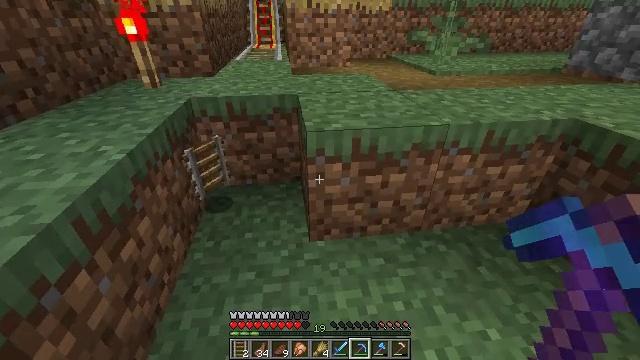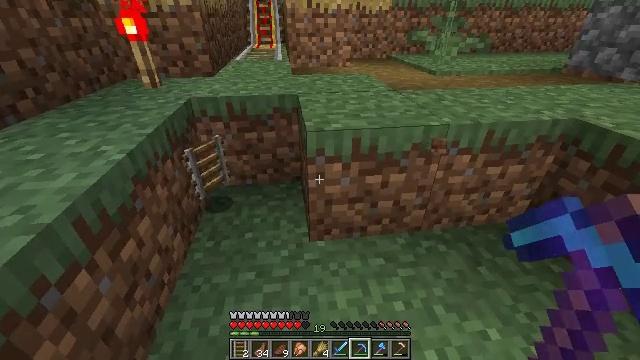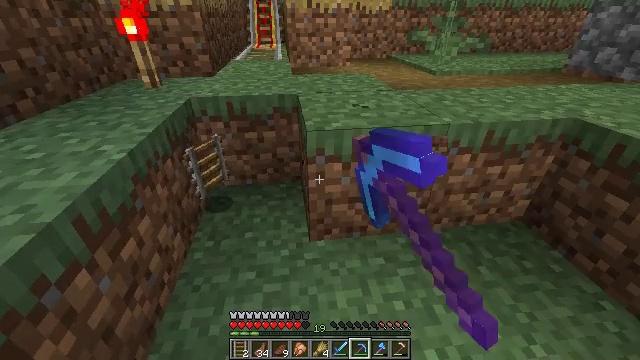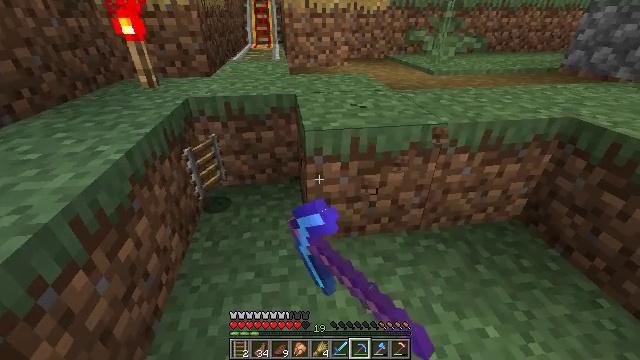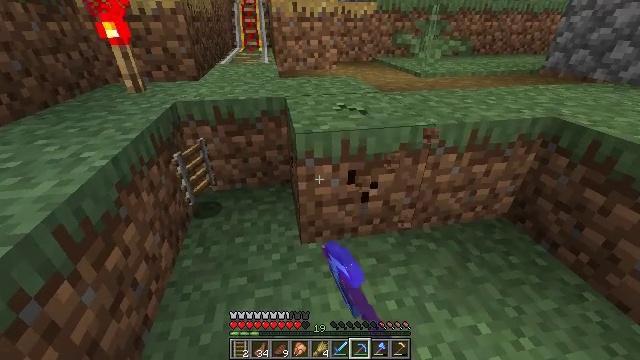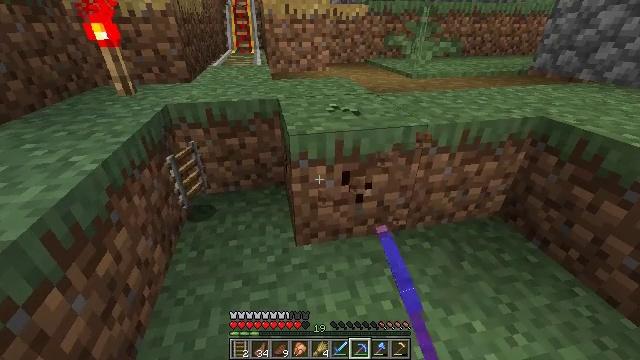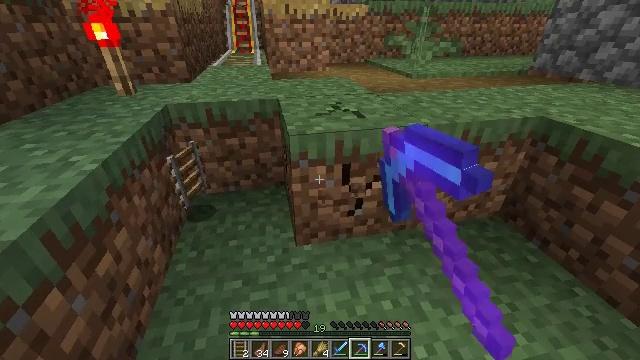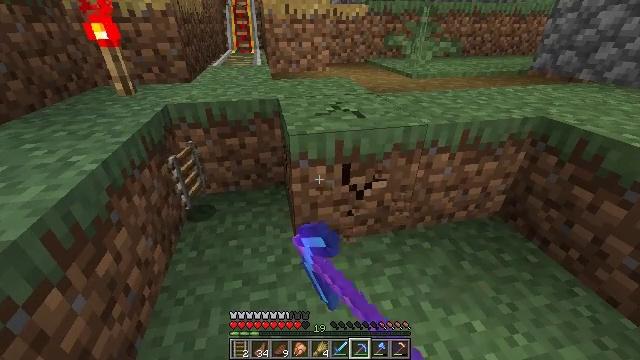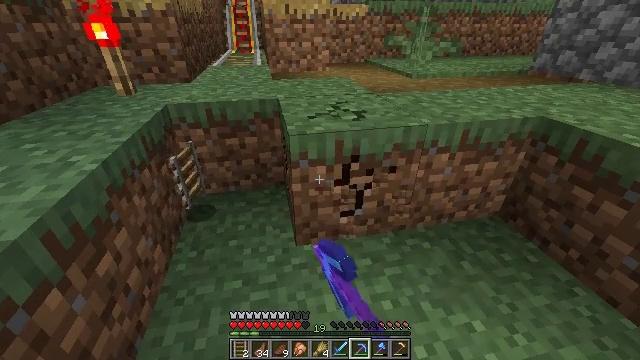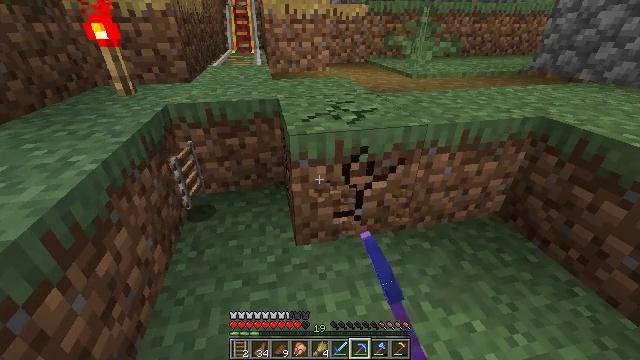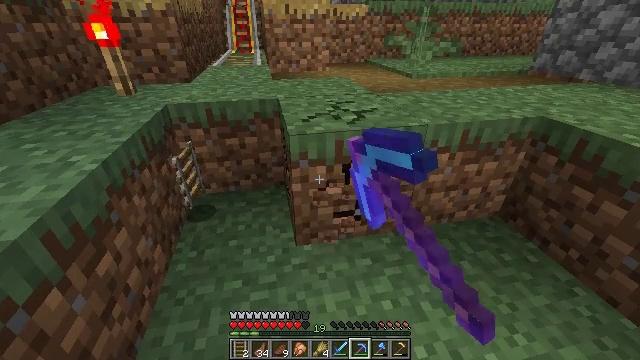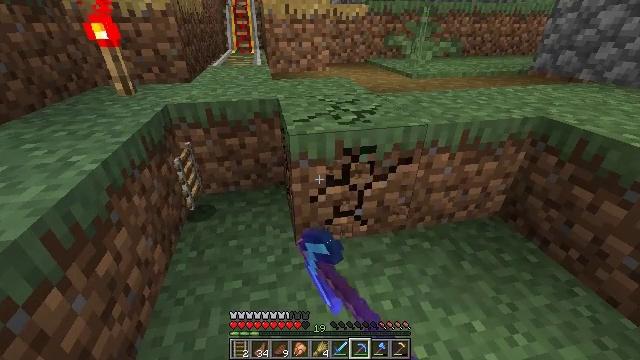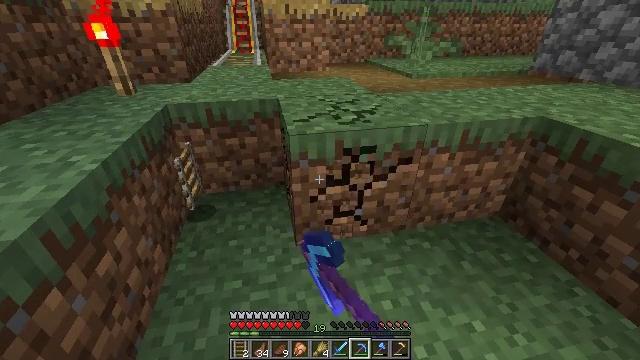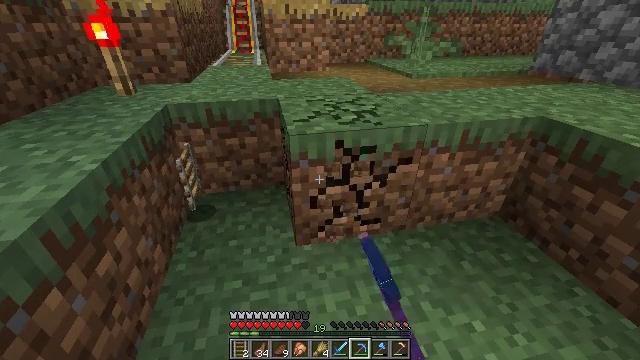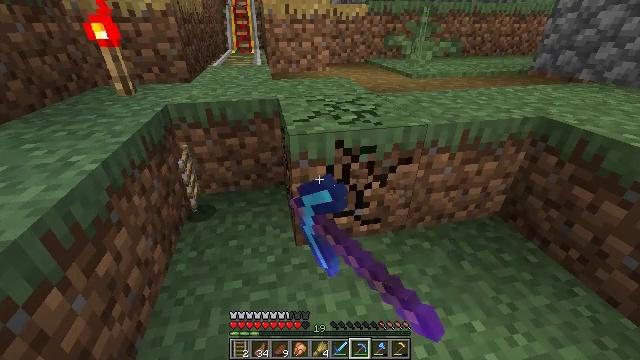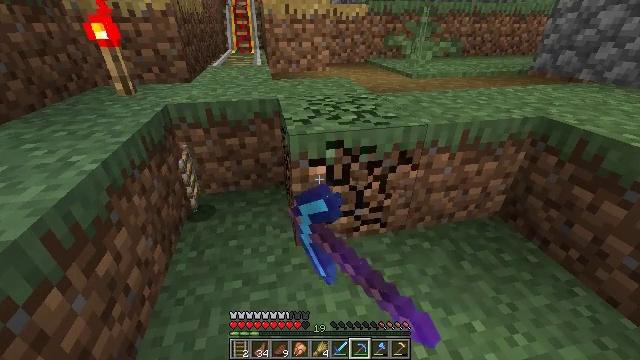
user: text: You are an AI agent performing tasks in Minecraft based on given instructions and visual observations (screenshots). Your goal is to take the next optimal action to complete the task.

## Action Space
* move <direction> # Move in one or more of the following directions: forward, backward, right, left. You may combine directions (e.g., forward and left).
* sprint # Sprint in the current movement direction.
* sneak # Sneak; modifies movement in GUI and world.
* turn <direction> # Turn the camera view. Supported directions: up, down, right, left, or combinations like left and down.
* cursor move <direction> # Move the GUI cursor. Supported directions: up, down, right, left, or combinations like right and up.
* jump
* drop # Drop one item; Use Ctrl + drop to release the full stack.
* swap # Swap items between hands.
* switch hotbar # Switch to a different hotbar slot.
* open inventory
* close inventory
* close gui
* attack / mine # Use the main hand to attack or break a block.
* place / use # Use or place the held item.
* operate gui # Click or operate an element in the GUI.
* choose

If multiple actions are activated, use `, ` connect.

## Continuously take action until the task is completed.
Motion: motion action
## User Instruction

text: Gather grass block for landscaping.
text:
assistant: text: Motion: attack / mine
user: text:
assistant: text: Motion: attack / mine
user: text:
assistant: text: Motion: attack / mine
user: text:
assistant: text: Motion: turn right, attack / mine
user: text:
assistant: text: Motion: turn right, attack / mine
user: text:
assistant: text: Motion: attack / mine
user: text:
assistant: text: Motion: attack / mine
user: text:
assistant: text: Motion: attack / mine
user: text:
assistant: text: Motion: attack / mine
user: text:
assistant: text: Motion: attack / mine
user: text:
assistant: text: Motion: attack / mine
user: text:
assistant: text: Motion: attack / mine
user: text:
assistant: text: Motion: attack / mine
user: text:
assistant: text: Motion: attack / mine
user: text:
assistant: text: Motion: attack / mine
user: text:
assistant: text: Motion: attack / mine
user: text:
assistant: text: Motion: attack / mine
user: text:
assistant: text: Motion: attack / mine
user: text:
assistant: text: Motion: attack / mine
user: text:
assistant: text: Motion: attack / mine
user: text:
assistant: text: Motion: attack / mine
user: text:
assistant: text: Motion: attack / mine
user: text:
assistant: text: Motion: attack / mine